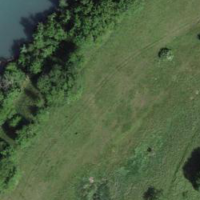
EUNIS habitat code: 25
Species observed at this site:
Poecile palustris
Pernis apivorus
Larus michahellis
Actitis hypoleucos
Anas crecca
Cardamine pratensis
Cuculus canorus
Mergus merganser
Dendrocopos major
Nycticorax nycticorax
Corvus corax
Phylloscopus trochilus
Capreolus capreolus